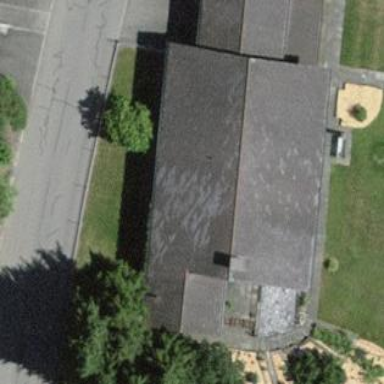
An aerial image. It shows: Residential building.